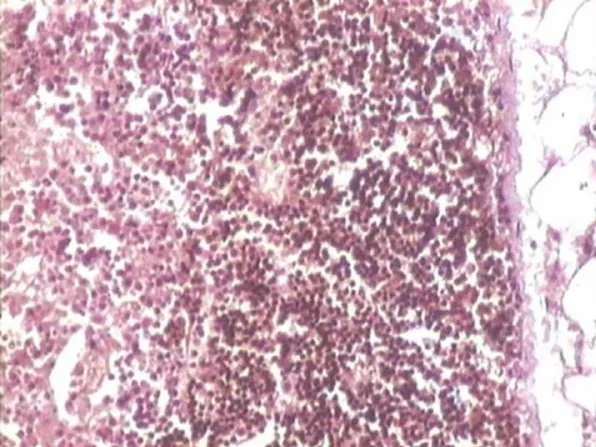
CD20 immunohistochemistry highlights the viable subcapsular lymphoid tissue, where as the adjacent infarcted area also shows focal positivity (H&E-200X).
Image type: pathology (immunostaining)